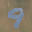
Label: 9